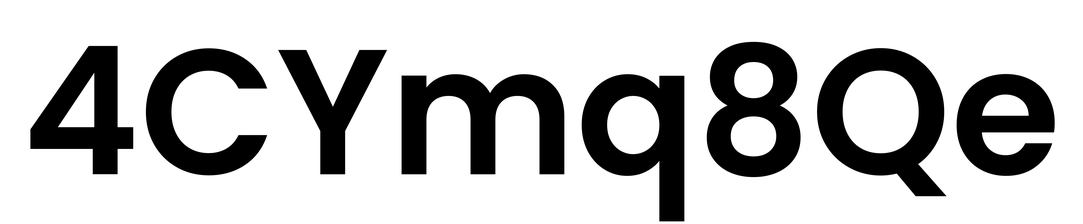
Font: Poppins-SemiBold